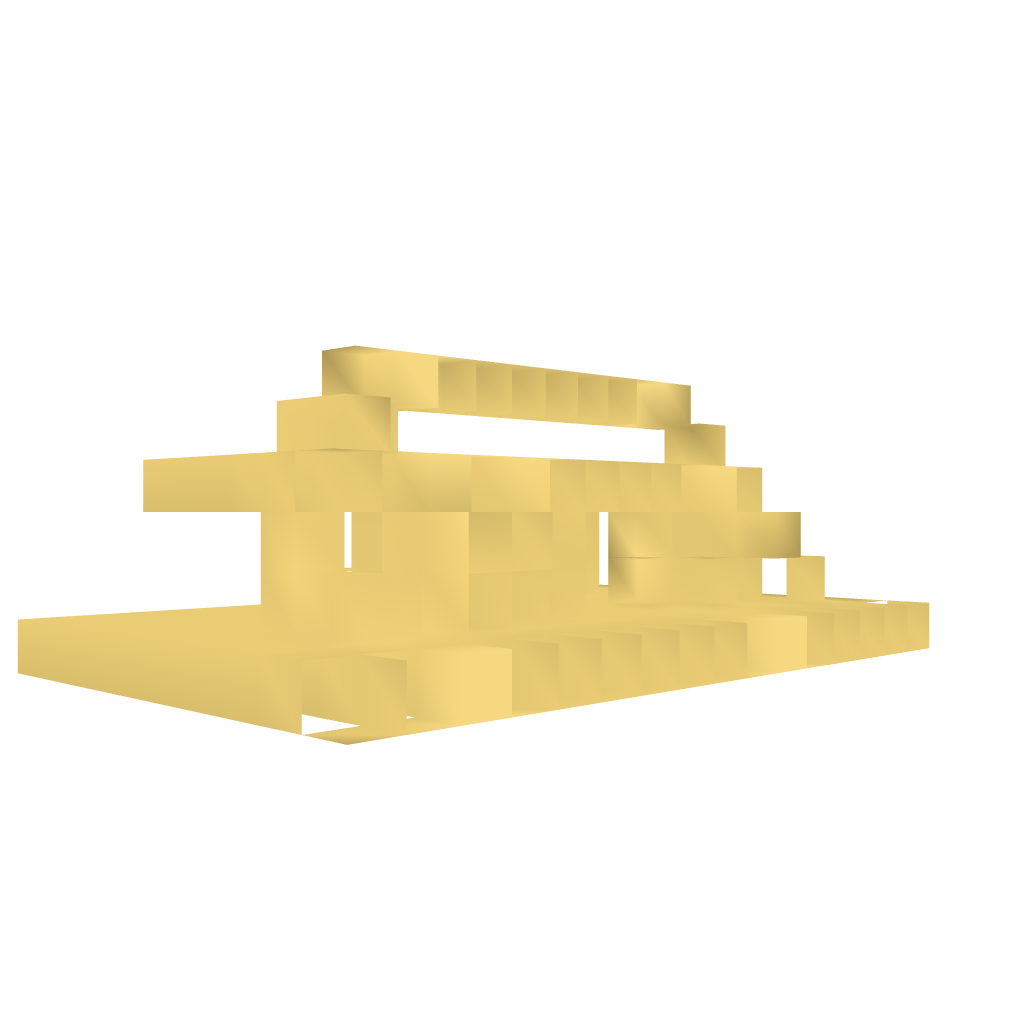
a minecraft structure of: Double 2*2 Jeb's door bad low quality